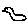
Label: bird